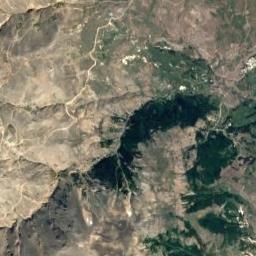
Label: mountain